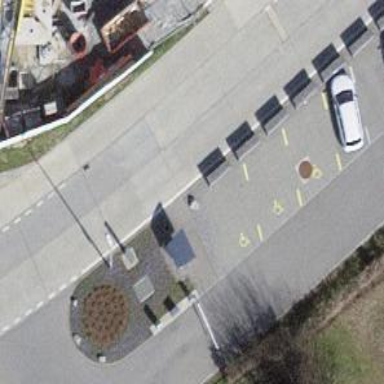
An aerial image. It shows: Disabled parking space.